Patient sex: M
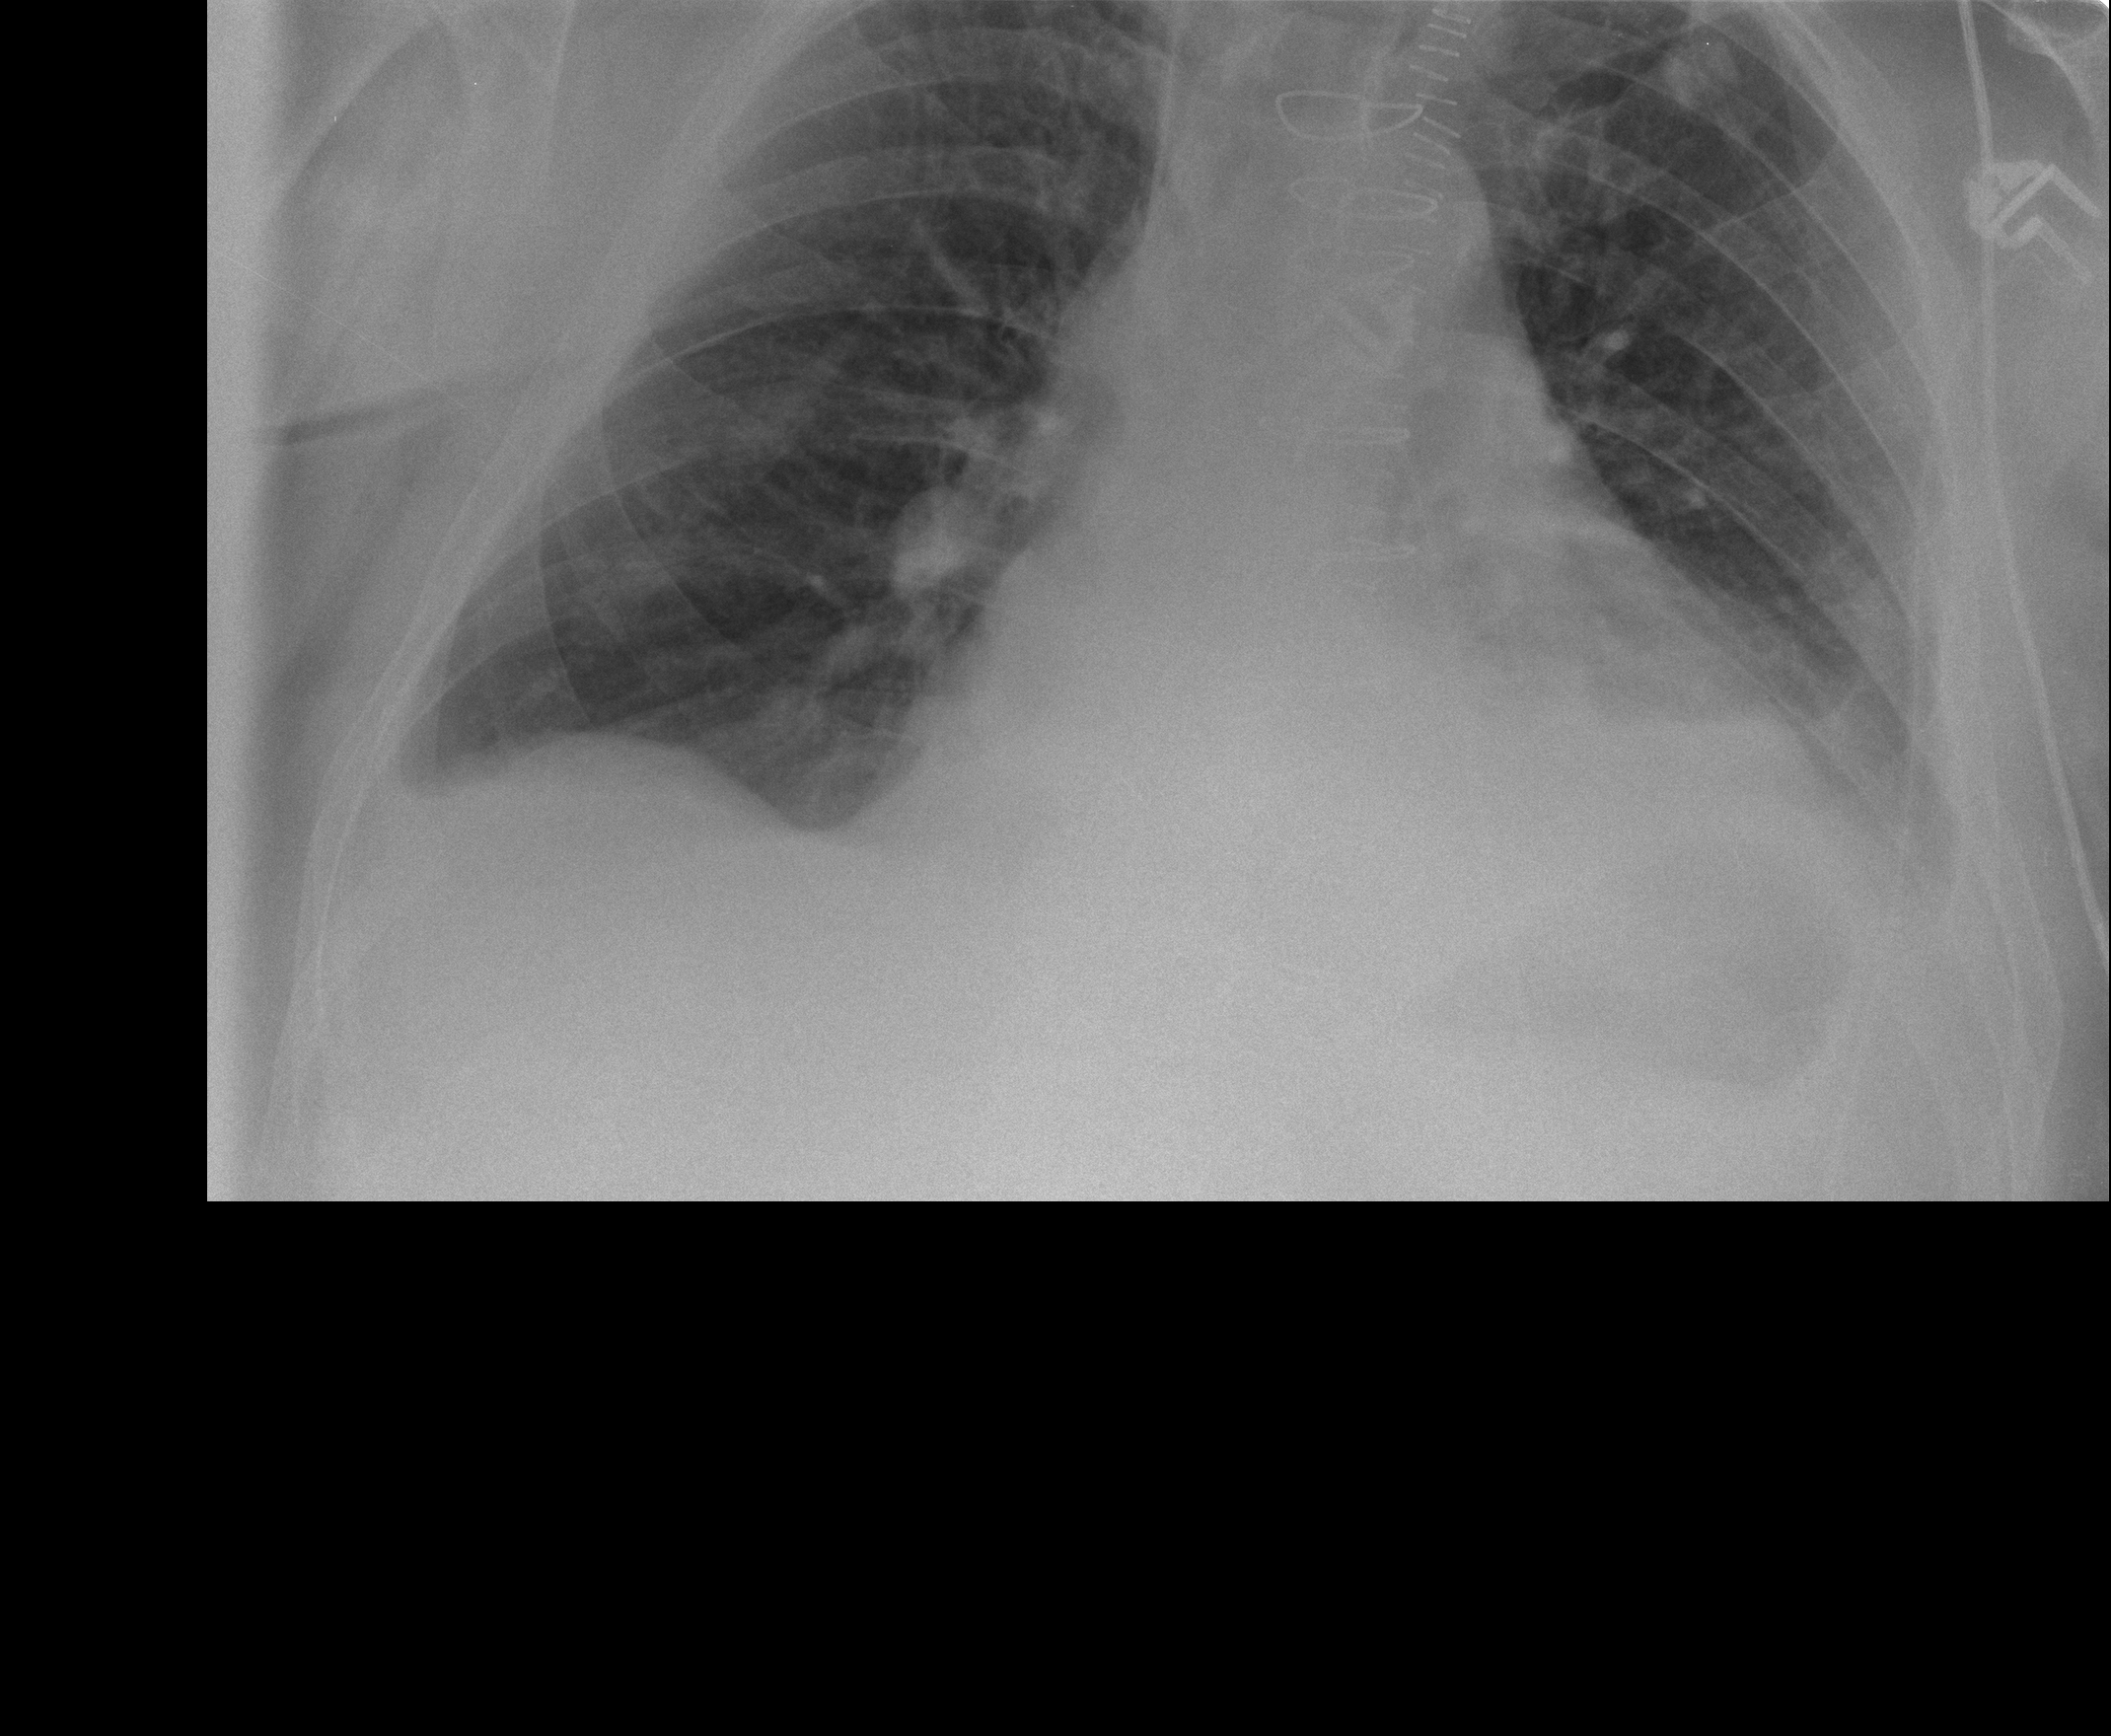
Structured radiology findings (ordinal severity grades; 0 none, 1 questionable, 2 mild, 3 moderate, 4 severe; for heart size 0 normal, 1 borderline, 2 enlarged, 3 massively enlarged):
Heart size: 2
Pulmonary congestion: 2
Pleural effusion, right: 2
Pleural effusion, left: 2
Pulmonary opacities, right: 0
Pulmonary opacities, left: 0
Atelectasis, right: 0
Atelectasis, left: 2